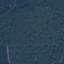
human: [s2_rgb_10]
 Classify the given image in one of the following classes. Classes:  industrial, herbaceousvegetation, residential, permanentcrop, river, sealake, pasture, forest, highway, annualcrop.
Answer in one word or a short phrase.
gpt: Forest